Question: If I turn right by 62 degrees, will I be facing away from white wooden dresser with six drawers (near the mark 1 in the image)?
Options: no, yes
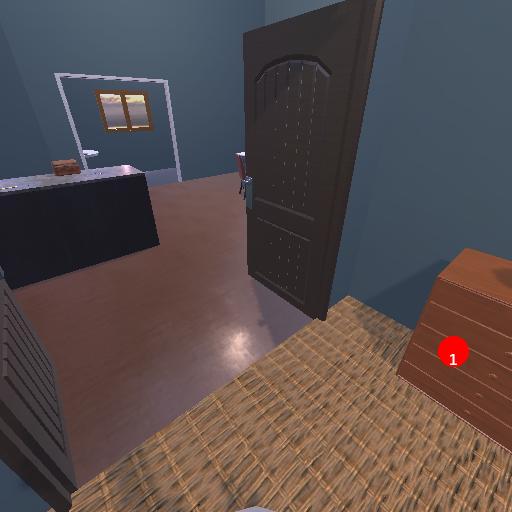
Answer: no